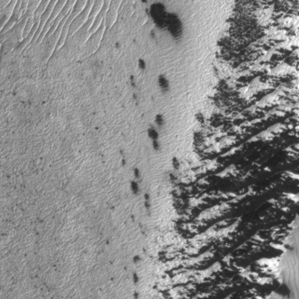
Label: frost